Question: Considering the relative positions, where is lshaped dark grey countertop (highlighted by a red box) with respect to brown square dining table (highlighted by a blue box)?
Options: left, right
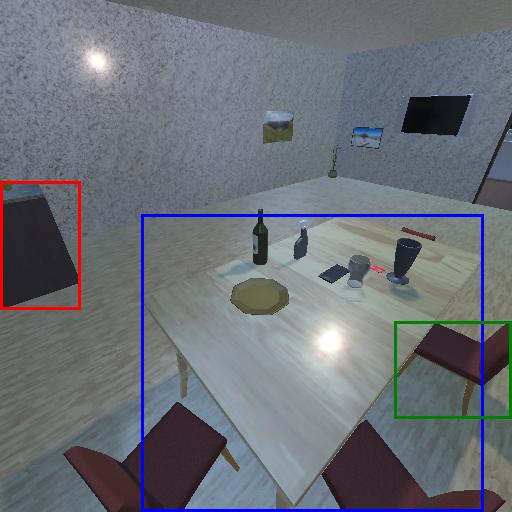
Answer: left